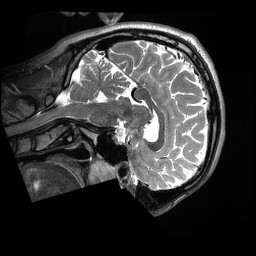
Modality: T2w
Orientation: sagittal
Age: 21
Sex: male